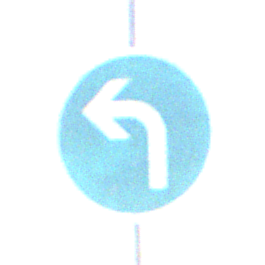
Verkehrszeichen: VorgeschriebeneFahrtrichtungLinks
Umgebung: Outdoor, Nature
Tageszeit: SunriseSunset
Wetter: PartlyCloudy
Licht: Natural
Jahreszeit: NotSpecified
Kontrast: HighContrast